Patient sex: F
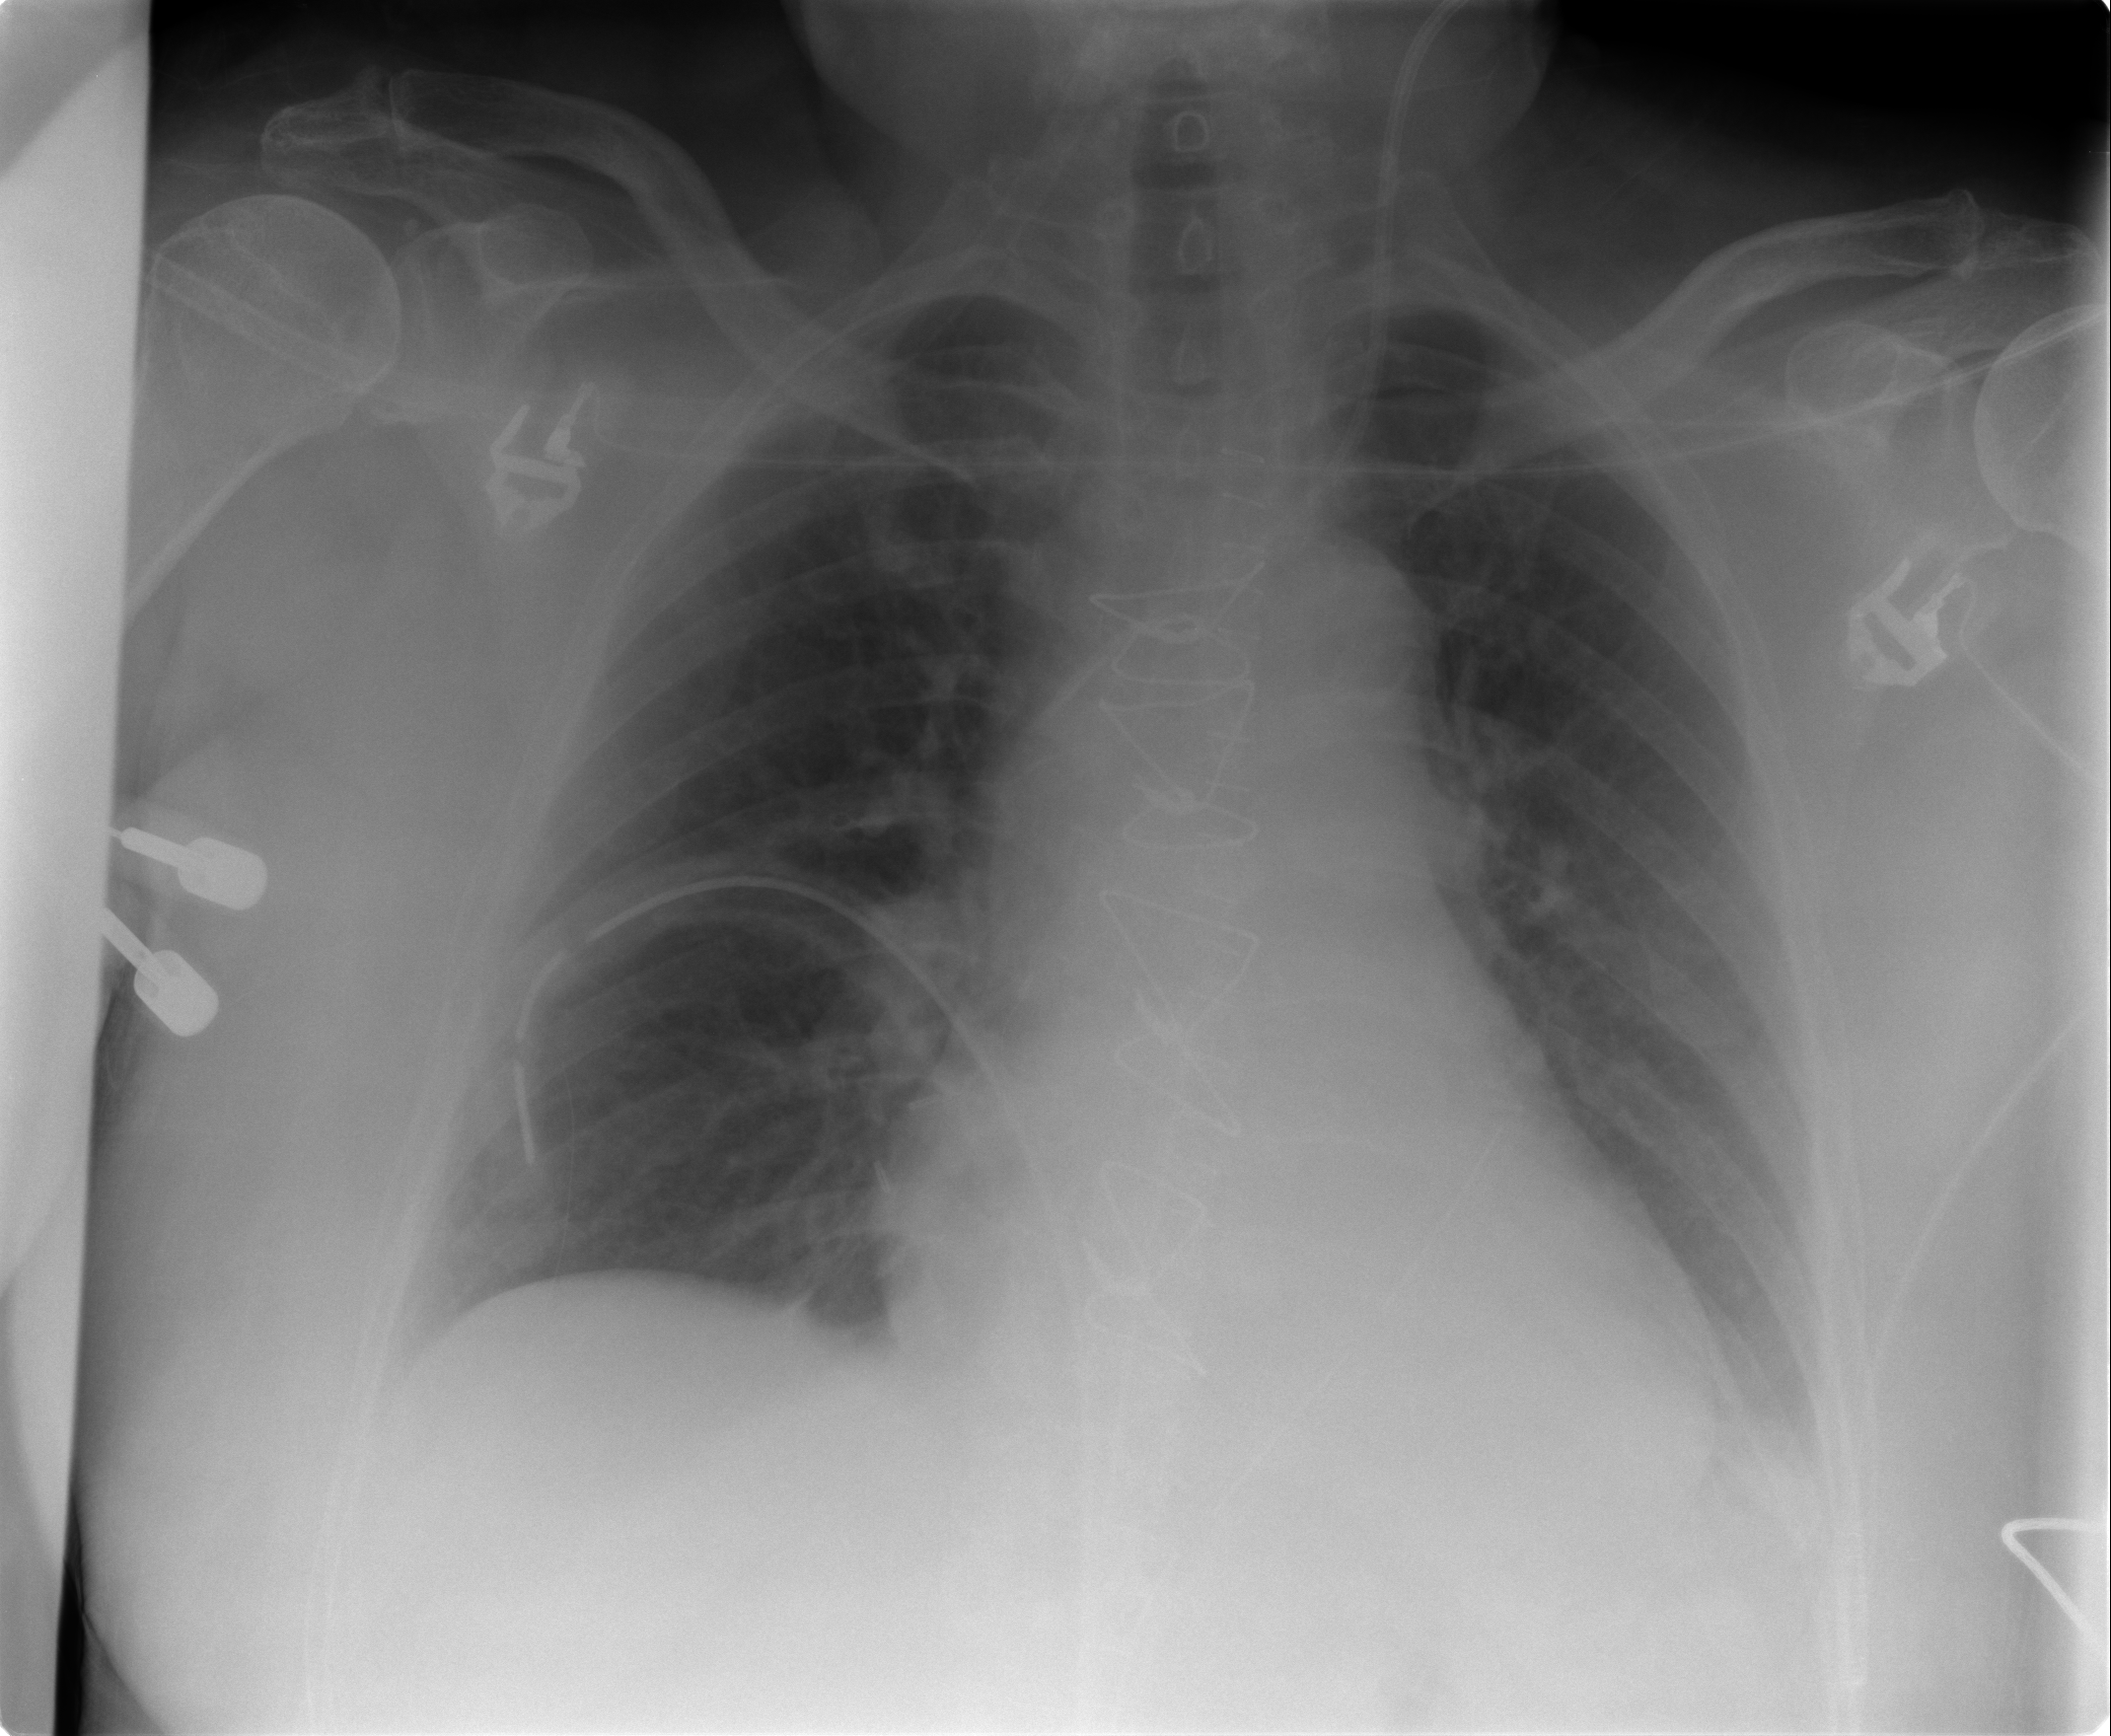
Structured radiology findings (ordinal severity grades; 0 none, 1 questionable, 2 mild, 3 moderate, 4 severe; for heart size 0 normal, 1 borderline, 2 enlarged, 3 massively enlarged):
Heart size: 1
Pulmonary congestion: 0
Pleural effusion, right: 0
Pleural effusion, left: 1
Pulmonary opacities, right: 0
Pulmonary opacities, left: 0
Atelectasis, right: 0
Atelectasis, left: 1